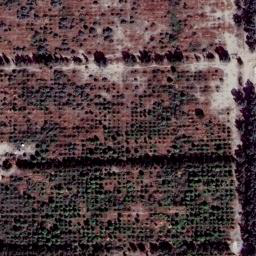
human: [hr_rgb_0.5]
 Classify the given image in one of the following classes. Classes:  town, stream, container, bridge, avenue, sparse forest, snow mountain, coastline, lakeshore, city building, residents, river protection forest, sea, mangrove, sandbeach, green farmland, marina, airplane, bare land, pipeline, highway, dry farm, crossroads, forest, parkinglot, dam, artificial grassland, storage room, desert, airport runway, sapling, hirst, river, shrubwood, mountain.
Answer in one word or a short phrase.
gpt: dry farm